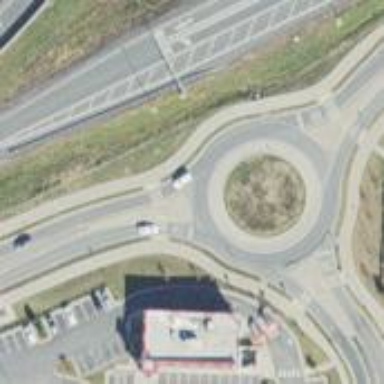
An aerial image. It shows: Cycleway around traffic island.